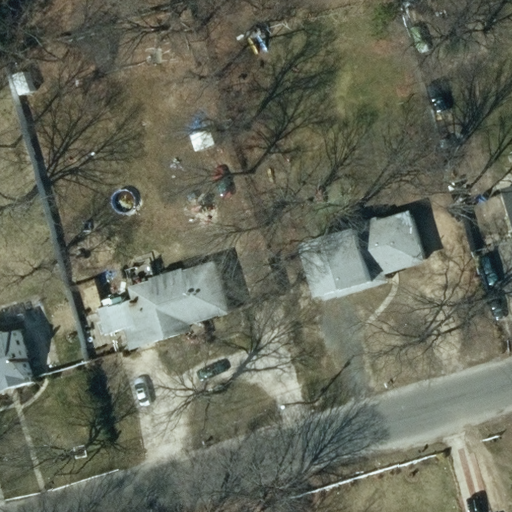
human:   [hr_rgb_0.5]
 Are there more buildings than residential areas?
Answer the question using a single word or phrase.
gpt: yes

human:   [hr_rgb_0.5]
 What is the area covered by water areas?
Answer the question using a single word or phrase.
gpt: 0m2

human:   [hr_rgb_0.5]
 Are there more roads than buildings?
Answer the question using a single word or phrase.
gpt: no

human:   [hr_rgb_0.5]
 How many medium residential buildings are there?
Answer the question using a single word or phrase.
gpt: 4

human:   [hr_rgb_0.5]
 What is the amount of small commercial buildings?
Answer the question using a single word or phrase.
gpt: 0

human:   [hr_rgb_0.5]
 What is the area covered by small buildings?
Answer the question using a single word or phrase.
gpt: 0m2

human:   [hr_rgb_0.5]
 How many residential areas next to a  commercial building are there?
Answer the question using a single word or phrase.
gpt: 0

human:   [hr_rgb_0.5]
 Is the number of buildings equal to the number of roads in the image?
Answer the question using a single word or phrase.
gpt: no

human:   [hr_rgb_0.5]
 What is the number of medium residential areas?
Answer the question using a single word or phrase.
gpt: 0

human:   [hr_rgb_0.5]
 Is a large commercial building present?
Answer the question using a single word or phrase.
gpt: no

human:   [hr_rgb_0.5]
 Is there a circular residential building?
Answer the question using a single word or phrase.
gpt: no

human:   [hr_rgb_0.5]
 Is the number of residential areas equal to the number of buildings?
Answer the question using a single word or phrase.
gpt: no

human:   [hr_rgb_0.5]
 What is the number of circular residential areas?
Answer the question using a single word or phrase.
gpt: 0

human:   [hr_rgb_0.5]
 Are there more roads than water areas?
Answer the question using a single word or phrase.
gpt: yes

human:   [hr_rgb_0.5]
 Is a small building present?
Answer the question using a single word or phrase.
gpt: no

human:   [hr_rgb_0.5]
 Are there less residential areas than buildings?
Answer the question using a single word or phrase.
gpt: yes

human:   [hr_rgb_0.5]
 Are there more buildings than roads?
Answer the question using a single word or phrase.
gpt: yes

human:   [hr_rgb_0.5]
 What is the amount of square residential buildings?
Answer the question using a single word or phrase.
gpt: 0

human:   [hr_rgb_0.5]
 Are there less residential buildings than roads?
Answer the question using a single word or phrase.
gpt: no

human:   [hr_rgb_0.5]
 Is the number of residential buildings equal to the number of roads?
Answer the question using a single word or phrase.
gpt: no

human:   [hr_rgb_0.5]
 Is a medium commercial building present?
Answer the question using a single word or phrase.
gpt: no

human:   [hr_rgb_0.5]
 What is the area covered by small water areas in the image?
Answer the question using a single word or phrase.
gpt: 0m2

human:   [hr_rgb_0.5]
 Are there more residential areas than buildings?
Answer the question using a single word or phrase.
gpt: no

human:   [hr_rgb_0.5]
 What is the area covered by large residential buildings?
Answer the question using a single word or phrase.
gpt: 0m2

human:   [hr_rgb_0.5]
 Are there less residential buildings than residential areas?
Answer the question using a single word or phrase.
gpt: no

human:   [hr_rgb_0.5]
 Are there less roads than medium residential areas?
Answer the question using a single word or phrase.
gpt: no

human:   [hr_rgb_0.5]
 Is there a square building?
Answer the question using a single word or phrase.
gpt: no

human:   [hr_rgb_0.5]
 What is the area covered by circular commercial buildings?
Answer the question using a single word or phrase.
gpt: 0m2

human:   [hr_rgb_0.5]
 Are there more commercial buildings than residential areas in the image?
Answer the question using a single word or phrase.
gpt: no

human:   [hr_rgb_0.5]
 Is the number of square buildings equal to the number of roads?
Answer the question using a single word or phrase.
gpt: no

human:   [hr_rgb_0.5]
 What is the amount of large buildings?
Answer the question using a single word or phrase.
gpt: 0

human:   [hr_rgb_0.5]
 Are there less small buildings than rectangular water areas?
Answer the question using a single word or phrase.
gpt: no

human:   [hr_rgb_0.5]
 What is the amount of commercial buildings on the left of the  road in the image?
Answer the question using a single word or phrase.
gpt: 0

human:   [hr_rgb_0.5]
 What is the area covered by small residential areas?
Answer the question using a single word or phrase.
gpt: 0m2

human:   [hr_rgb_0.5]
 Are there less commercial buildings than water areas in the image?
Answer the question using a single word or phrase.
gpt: no

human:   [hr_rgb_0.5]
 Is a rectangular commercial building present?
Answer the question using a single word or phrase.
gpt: no